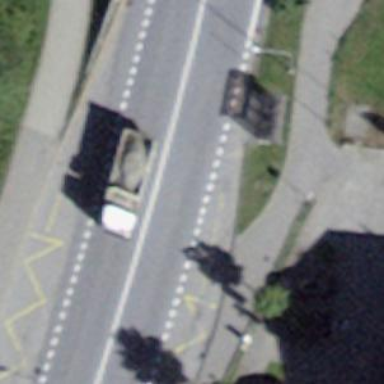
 serving as platform for public transportation."